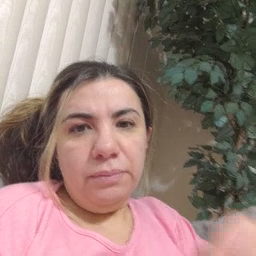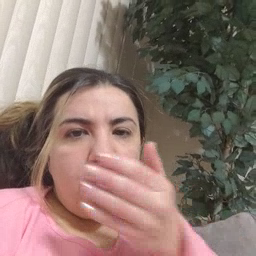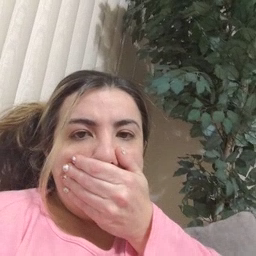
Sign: where